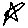
Label: star